The plot is a time-scale (wavelet) decomposition of a bearing vibration signal. Based on the visible evidence, which condition applies: normal, inner_race, outer_race, ball?
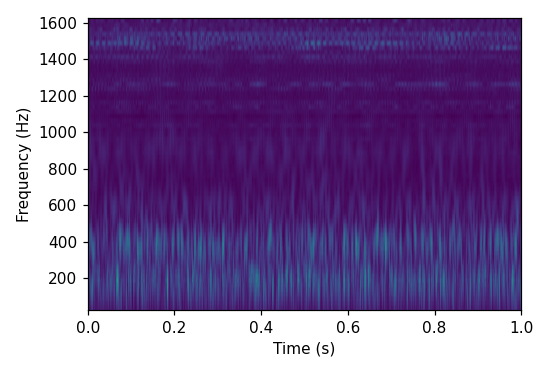
Answer: ball